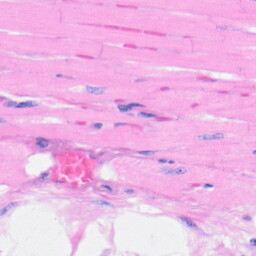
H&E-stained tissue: Heart